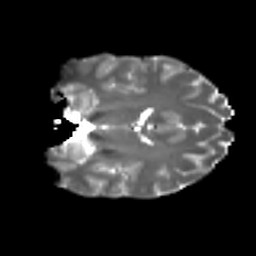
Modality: T2w
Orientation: coronal
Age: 28
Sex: female
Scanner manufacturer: ge
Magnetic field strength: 3 T
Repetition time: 7.8 s
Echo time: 0.0606 s